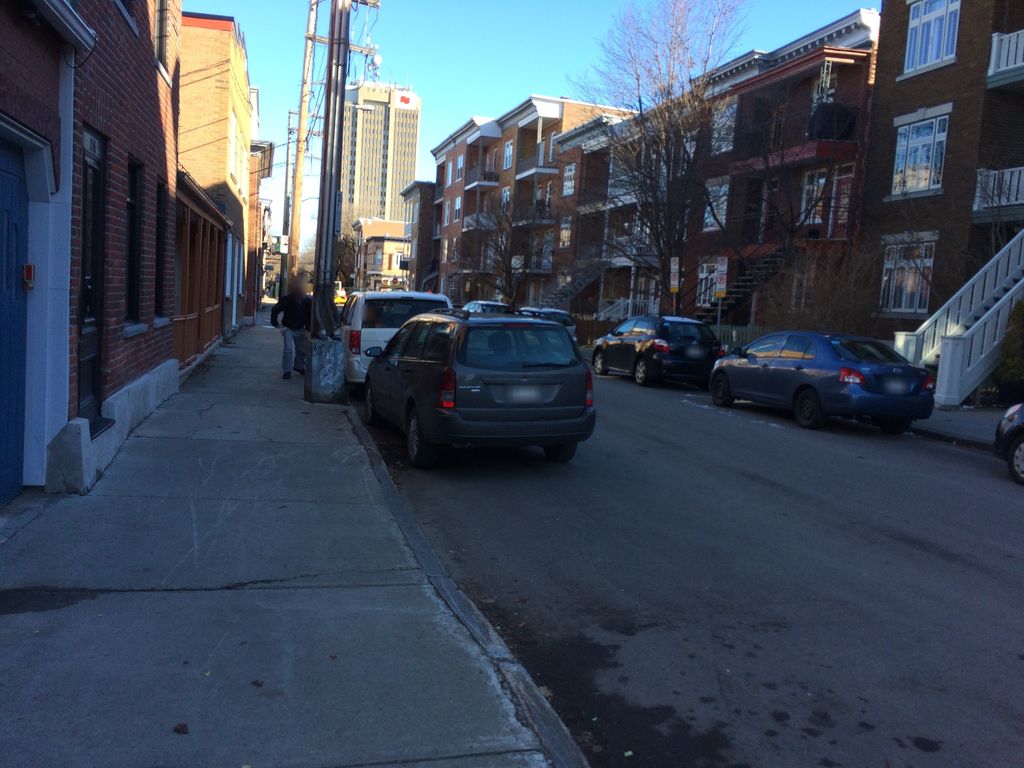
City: quebec_city